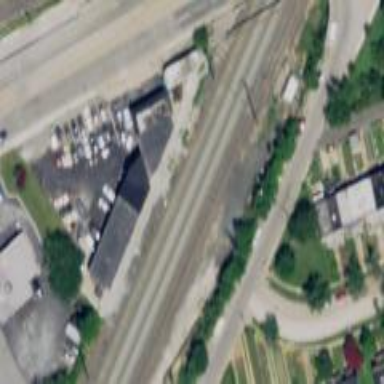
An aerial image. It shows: Car shop.